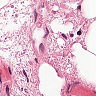
Metastatic tissue present: no